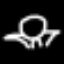
Label: frog